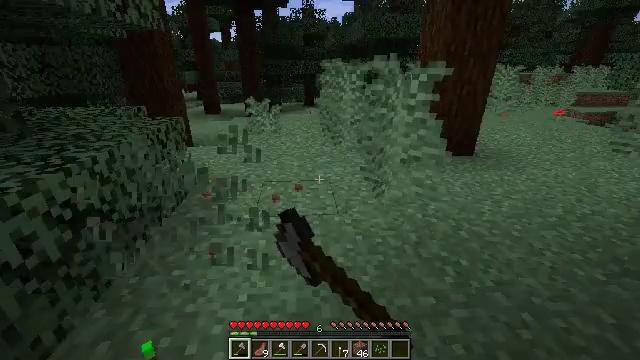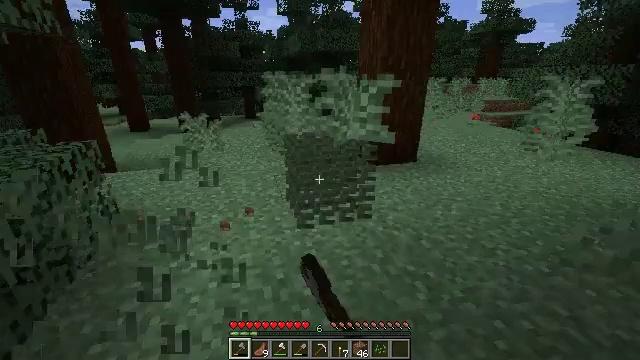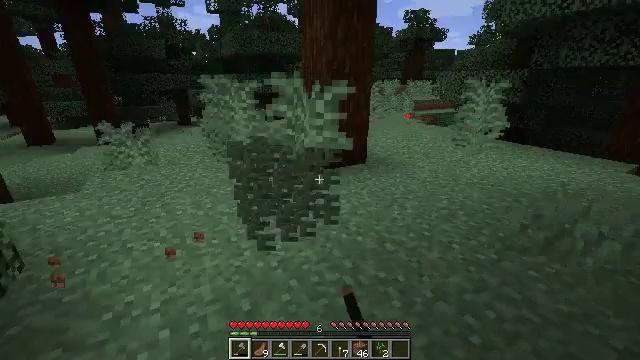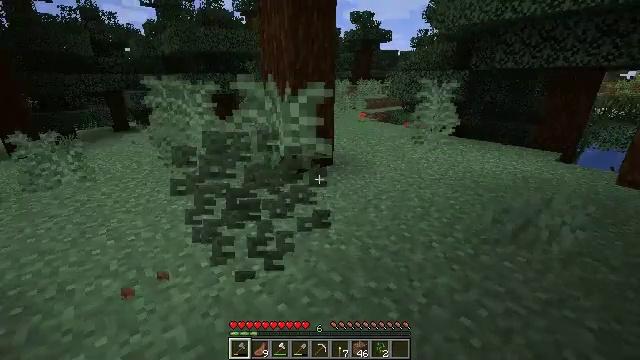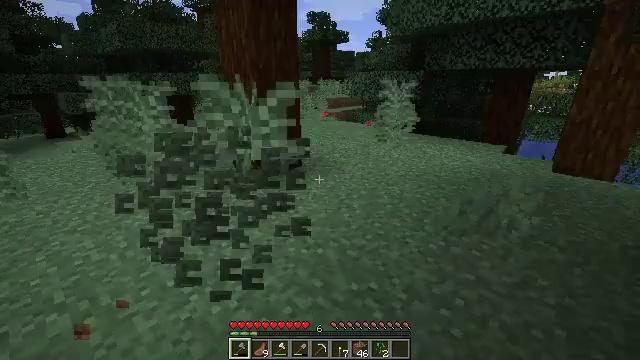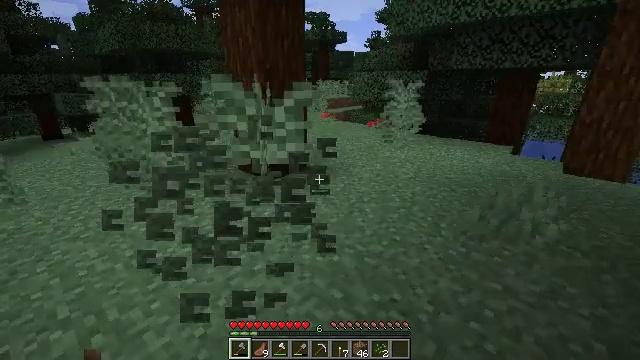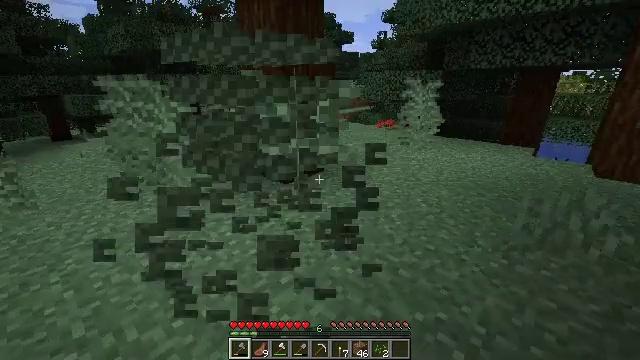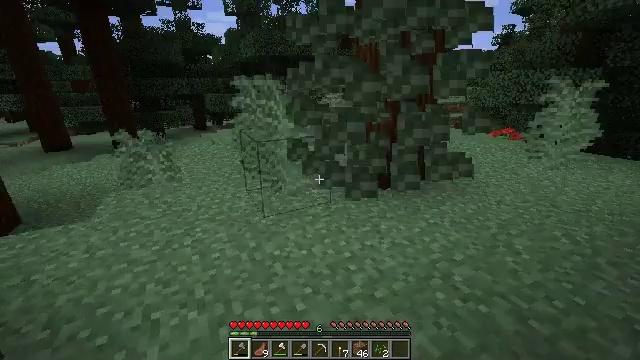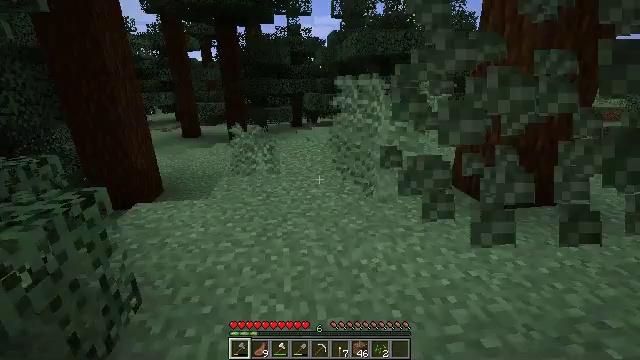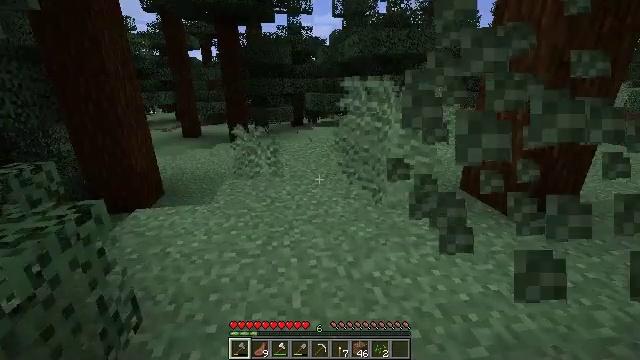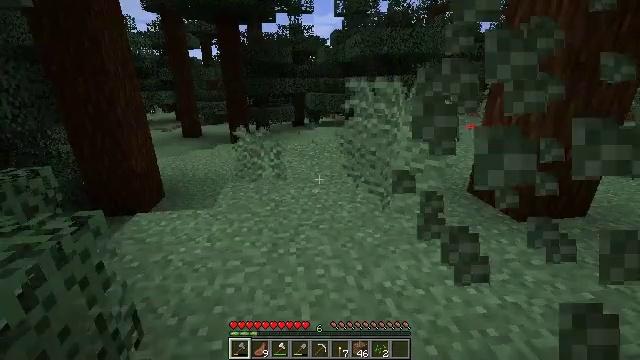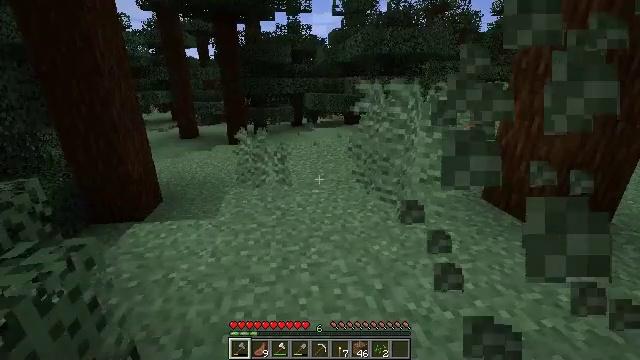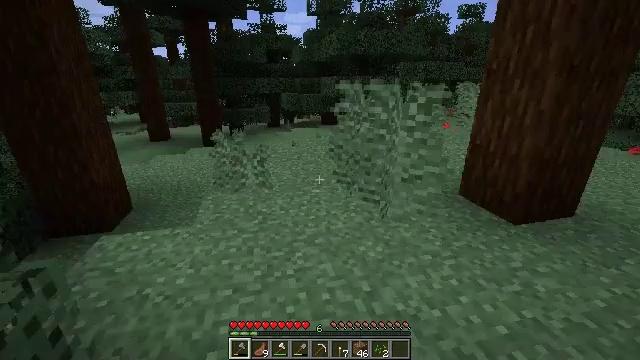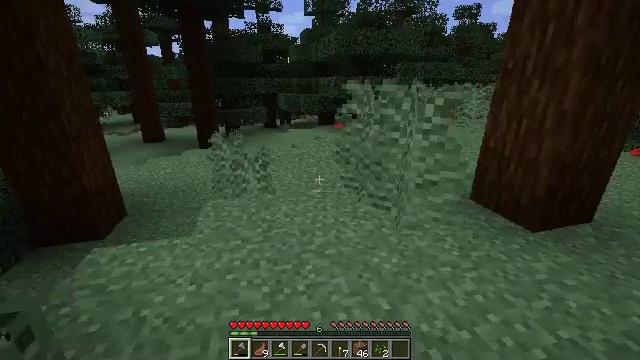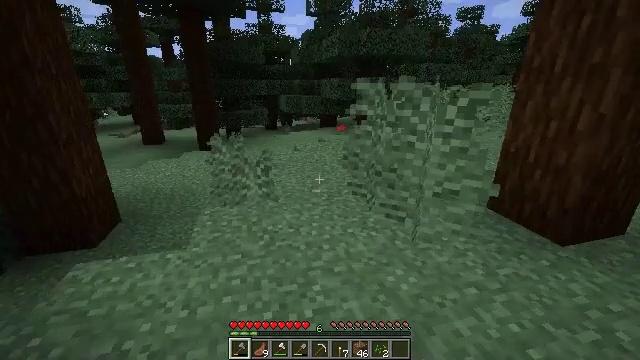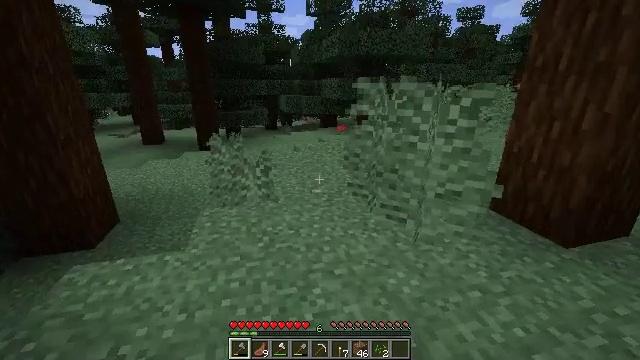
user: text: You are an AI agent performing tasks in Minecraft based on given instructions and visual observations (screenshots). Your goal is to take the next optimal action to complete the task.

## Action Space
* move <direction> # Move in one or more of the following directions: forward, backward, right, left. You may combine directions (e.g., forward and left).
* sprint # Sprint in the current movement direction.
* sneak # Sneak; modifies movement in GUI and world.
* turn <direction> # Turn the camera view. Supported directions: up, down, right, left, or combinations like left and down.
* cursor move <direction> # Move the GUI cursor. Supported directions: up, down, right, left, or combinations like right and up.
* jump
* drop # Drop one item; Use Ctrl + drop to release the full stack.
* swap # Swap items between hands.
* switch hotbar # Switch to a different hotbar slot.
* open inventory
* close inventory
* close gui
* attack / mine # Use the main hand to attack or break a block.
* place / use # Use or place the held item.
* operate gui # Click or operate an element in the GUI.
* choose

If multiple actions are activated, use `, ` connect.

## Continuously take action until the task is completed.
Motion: motion action
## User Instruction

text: Remove the large fern from the terrain.
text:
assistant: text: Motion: move forward and move left, turn right and up, attack / mine
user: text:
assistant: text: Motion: move forward and move left, turn right, attack / mine
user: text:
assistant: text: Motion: move forward and move left, turn right, attack / mine
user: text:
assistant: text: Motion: move forward and move left, turn right, attack / mine
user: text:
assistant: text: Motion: move forward and move left, attack / mine
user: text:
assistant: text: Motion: move forward and move left, attack / mine
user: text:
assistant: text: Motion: move forward and move left, turn left, attack / mine
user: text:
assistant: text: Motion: move forward and move left, turn left, attack / mine
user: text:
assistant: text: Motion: move forward and move left, attack / mine
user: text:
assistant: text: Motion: move forward and move left, attack / mine
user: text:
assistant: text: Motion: move forward and move left, attack / mine
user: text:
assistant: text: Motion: move forward and move left, turn right, attack / mine
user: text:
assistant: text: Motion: move forward, turn right, attack / mine
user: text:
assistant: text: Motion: move forward, attack / mine
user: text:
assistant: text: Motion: move forward, attack / mine
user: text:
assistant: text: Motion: move forward, attack / mine
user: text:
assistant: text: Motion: move forward, turn right and down, attack / mine
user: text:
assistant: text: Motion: move forward, turn right and down, attack / mine
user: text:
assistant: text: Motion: move forward, turn right, attack / mine
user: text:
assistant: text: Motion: move forward, turn right, attack / mine
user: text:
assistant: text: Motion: move forward and move left, turn left, attack / mine
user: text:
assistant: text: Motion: move forward and move left, turn left and up, attack / mine
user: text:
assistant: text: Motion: move forward and move left, turn left, attack / mine
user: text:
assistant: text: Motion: move forward and move left, turn left, attack / mine
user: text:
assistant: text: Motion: move forward and move left, attack / mine
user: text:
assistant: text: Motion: move forward and move left, turn right, attack / mine
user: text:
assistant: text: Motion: move forward and move left, turn right, attack / mine
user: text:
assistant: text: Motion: move forward and move left, turn right, attack / mine
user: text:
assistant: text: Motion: move forward, turn right and up, attack / mine
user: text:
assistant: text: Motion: move forward, turn right, attack / mine